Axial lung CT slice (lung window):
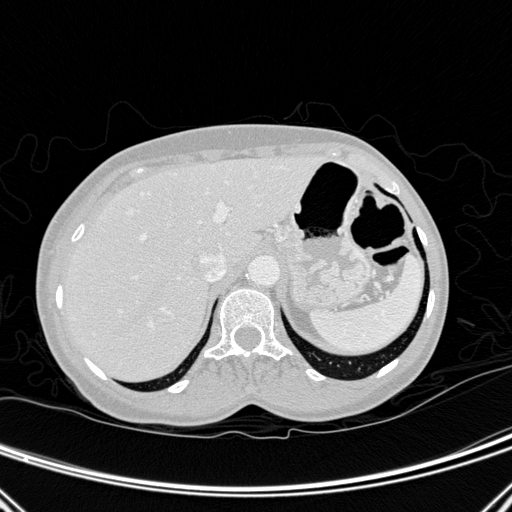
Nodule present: no